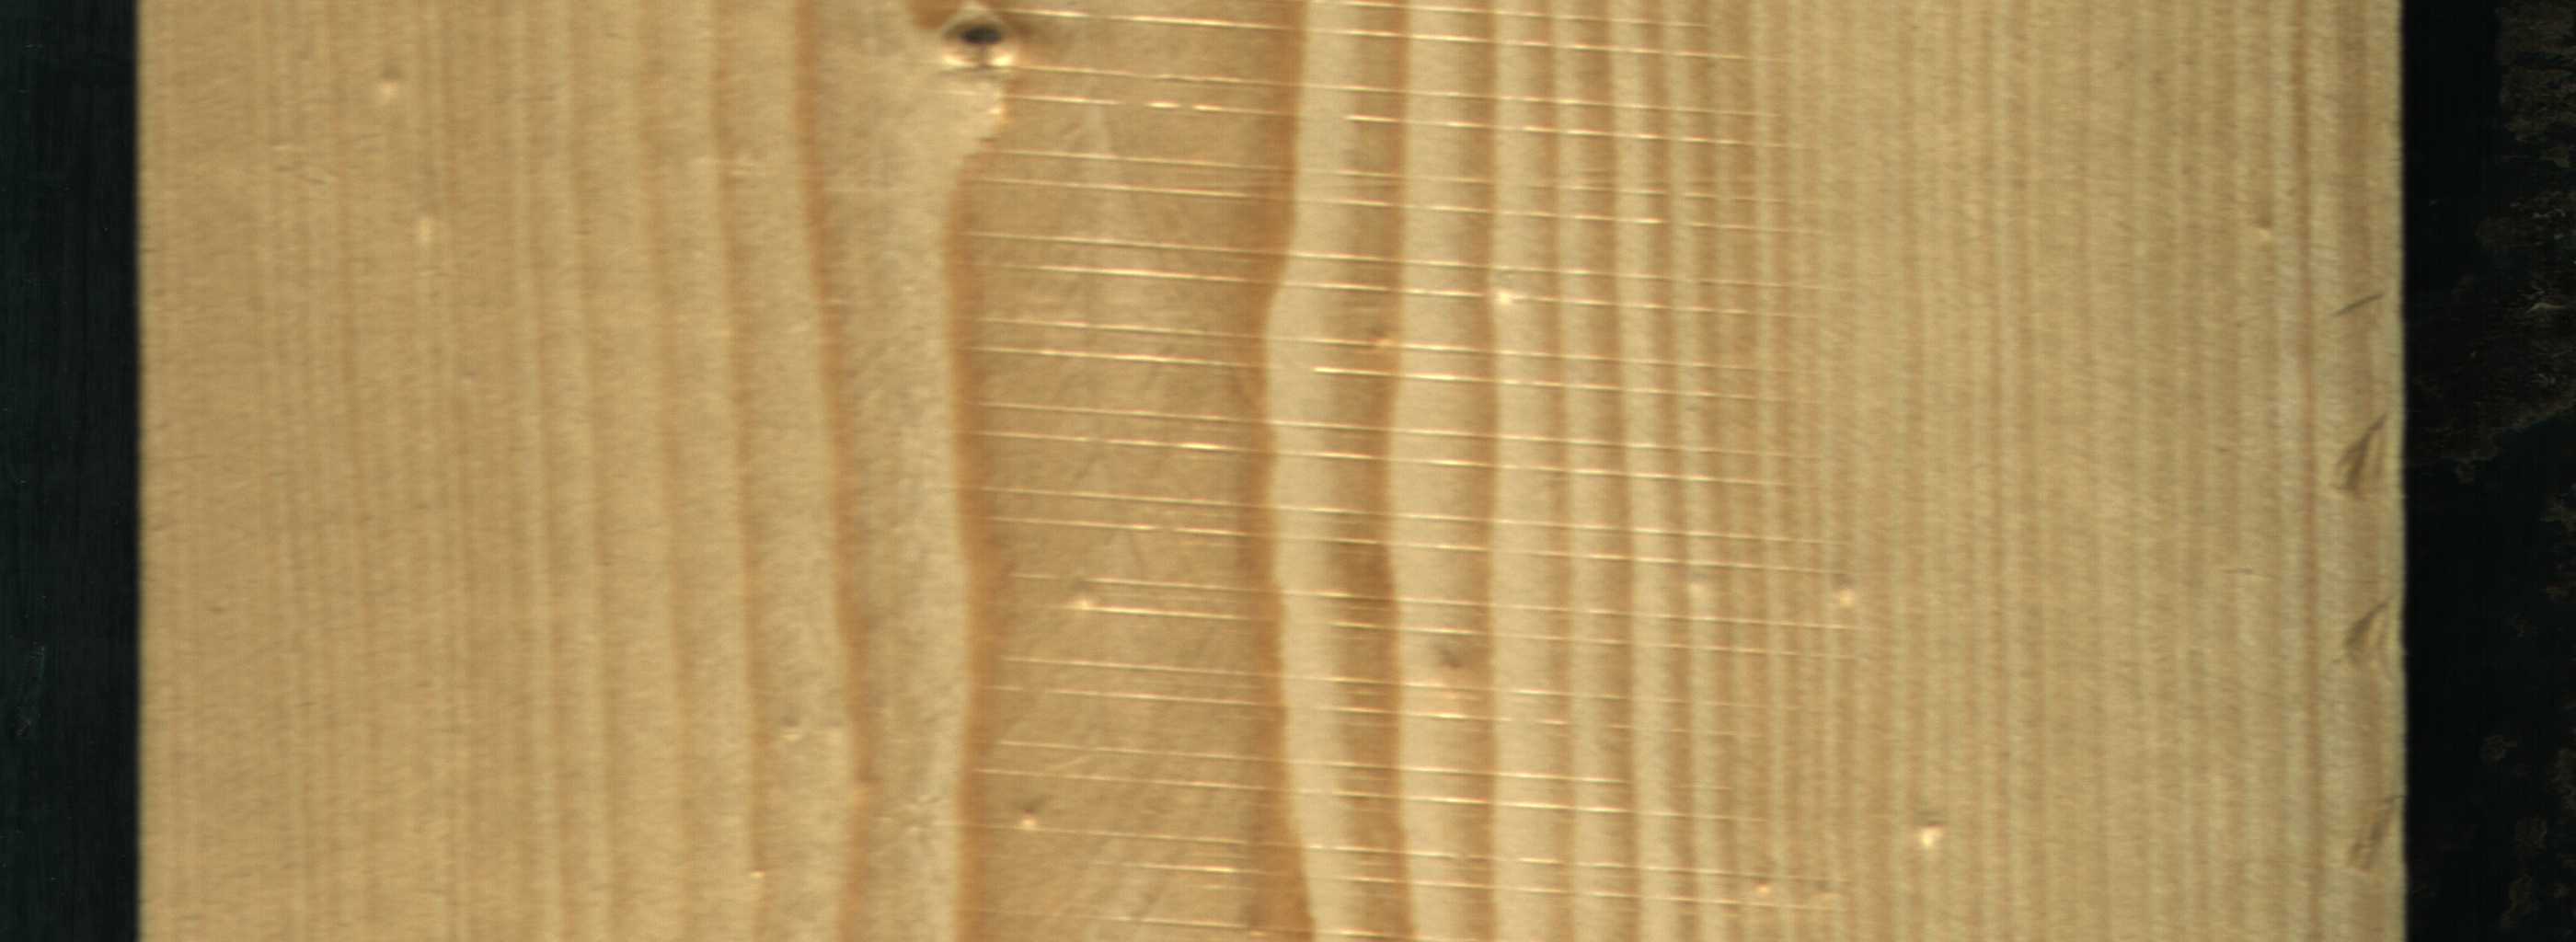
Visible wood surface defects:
Dead_Knot